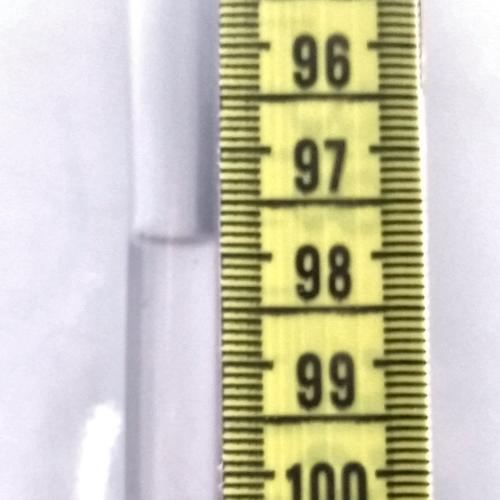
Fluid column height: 97.9 cm